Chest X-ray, PA view. Patient: 64 years old, sex M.
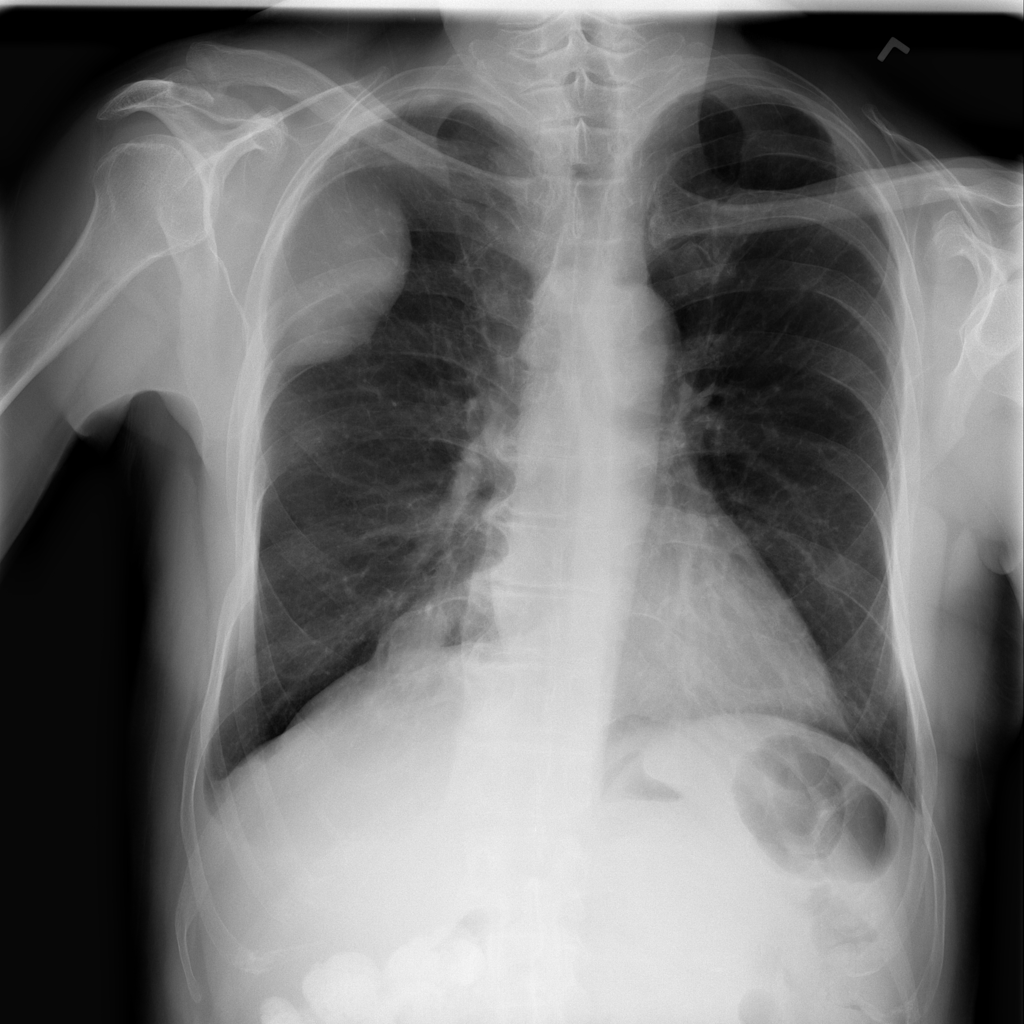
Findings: Mass, Nodule